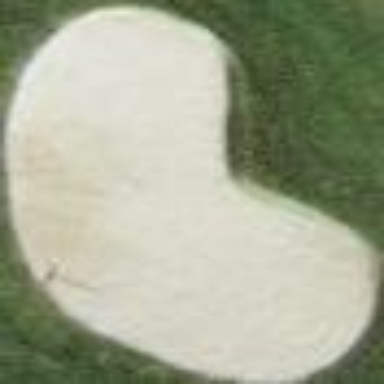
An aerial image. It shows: Sandy area is golf bunker.